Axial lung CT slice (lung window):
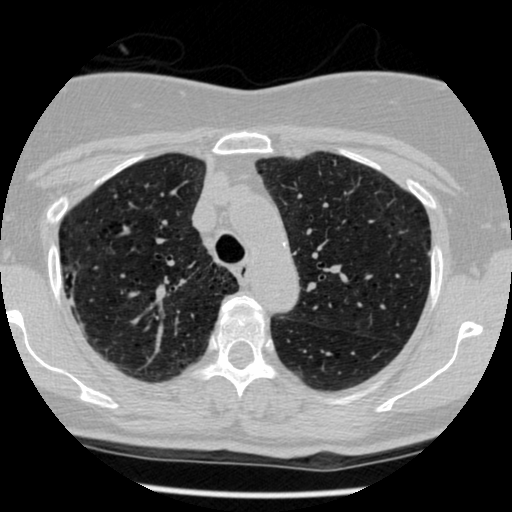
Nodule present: no